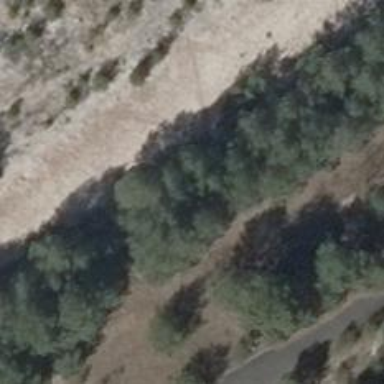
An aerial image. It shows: Abandoned spur railway.